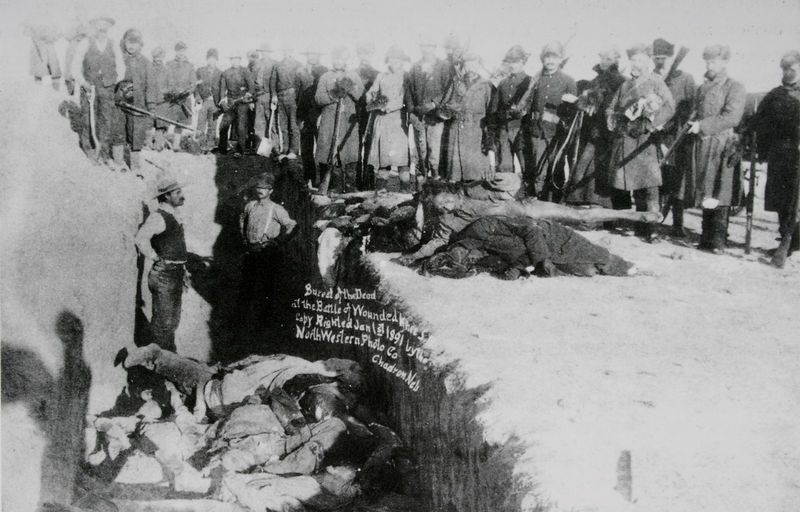
Titel: The End of the Ghost Dance
Künstler: G. E. Trager
Standort: Lincoln (Nebraska)
Institution: Nebraska State Historical Society
Schlagwörter: weiß, menschen, frankreich, grau, männer, schwarz, schnee, bärte, hinrichtung, tod, tot, spanien, schrift, zuschauer, graphik, winter, grube, krieg, schlacht, soldaten, inschrift, foto, druck, schwarz weiss, viele, stich, militär, uniform, waffen, brutal, gemetzel, leichen, soldat, tote, aufschrift, grab, gewehr, graben, opfer, töten, gewehre, sense, schuss, neuzeit, trist, erschiessen, erschiessung, exekution, verräter, begraben, gewähre, rebellen, gefangenen, gewehere, massengrab